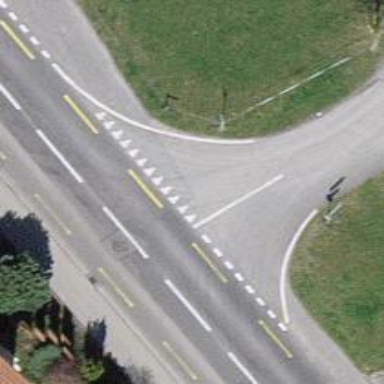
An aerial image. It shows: Road with "give way" sign.